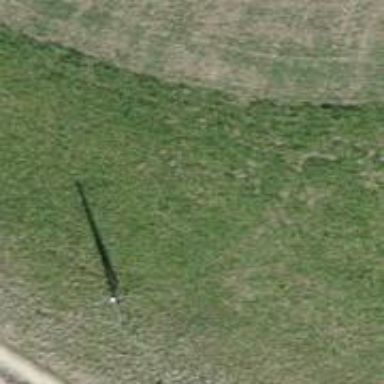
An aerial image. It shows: Power pole.